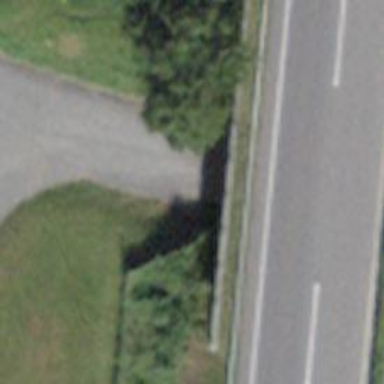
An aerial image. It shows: Service road with asphalt surface passing through tunnel.